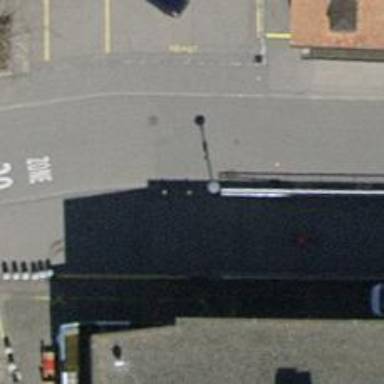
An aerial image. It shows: Bollard.